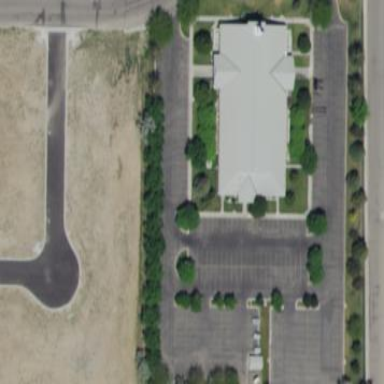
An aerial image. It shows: Parking area.